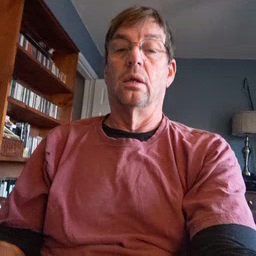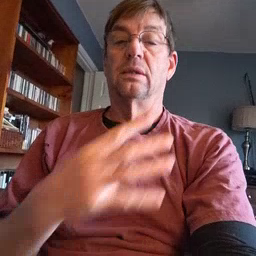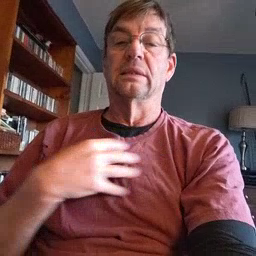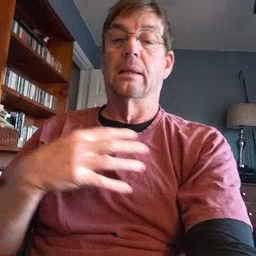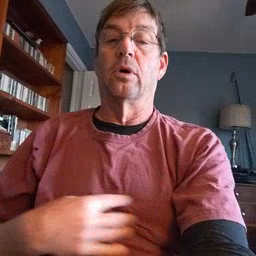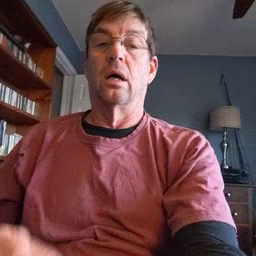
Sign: zebra